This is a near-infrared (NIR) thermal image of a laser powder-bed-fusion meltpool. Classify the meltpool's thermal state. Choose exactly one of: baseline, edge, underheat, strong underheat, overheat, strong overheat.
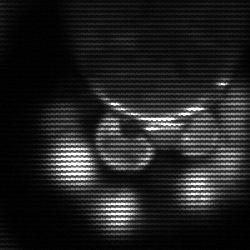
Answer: baseline